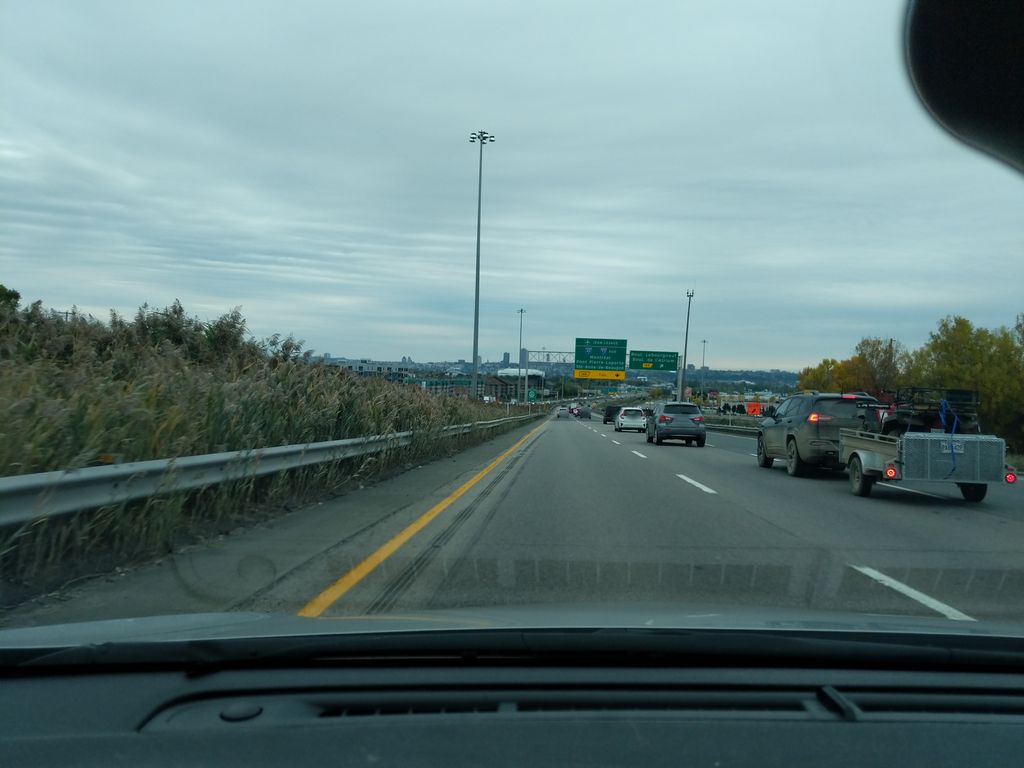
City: quebec_city